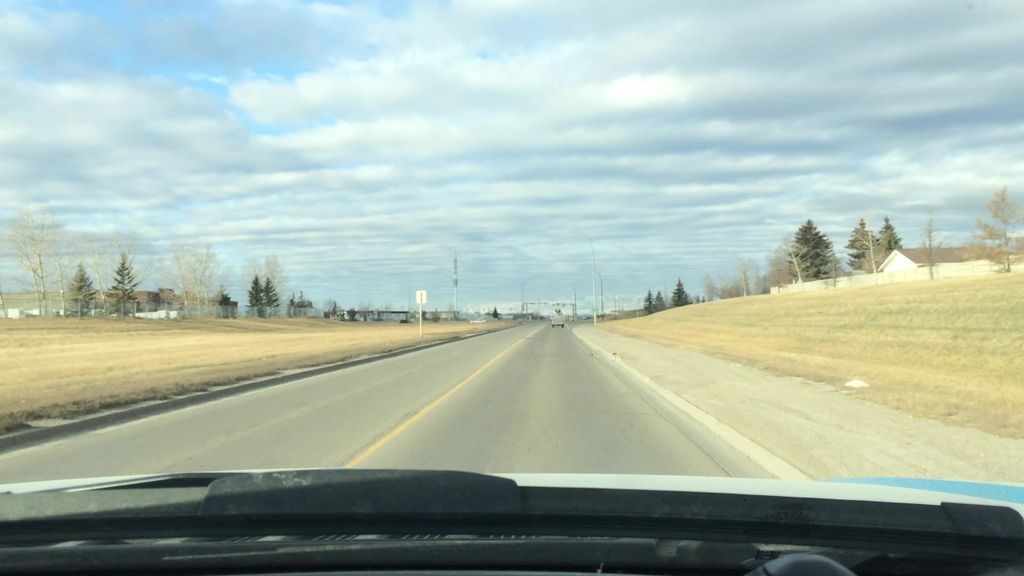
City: calgary